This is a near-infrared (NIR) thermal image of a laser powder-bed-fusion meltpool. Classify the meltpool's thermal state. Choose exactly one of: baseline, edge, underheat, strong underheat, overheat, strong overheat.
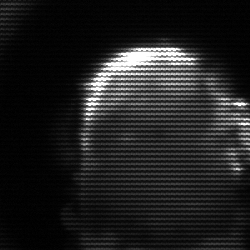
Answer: baseline